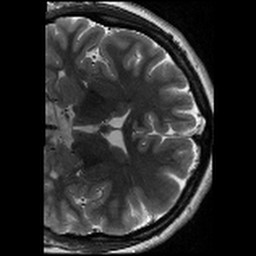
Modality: T2w
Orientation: coronal
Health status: healthy
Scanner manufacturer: siemens
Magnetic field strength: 3 T
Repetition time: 8.02 s
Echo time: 0.08 s